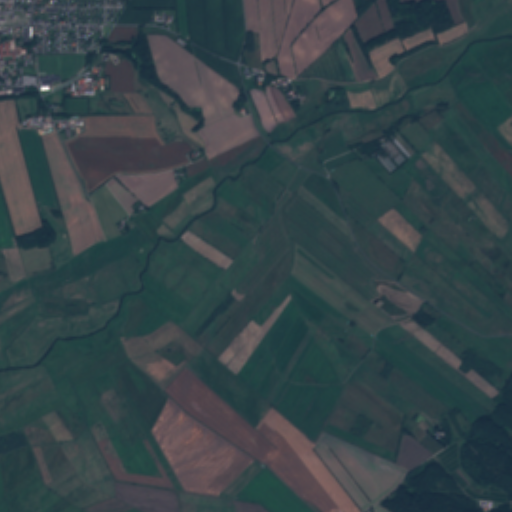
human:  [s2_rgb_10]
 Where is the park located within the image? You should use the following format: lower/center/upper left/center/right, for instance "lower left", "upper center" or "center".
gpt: The park is located in the upper left of the image.
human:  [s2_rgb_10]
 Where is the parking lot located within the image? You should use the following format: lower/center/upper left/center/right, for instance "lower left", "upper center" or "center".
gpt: The parking lot is located in the upper left of the image.
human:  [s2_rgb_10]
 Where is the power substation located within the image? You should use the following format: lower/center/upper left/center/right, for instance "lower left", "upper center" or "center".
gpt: The power substation is located in the upper center of the image.
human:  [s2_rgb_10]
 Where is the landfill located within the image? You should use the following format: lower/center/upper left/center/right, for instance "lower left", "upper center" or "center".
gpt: There is no landfill in the image.